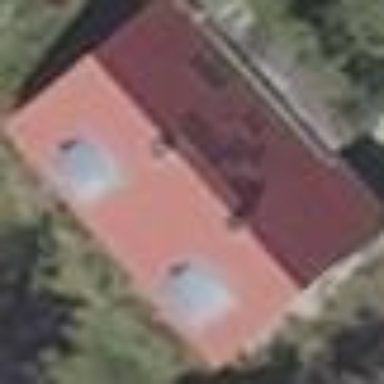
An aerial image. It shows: Building.